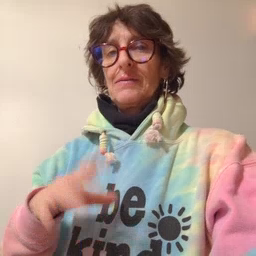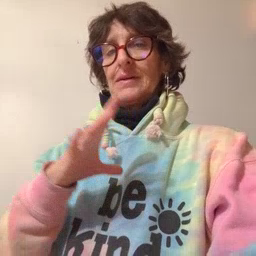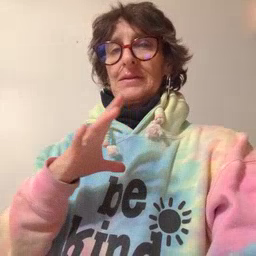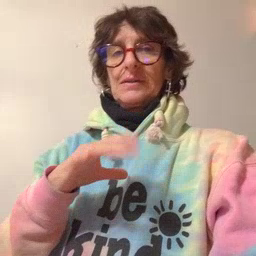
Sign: fine